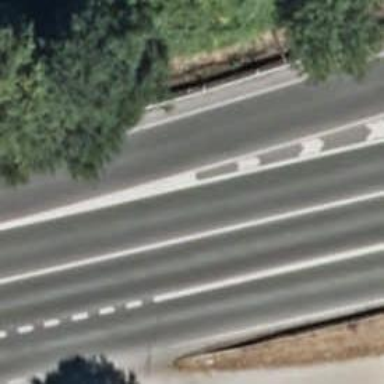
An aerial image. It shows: Trunk highway.